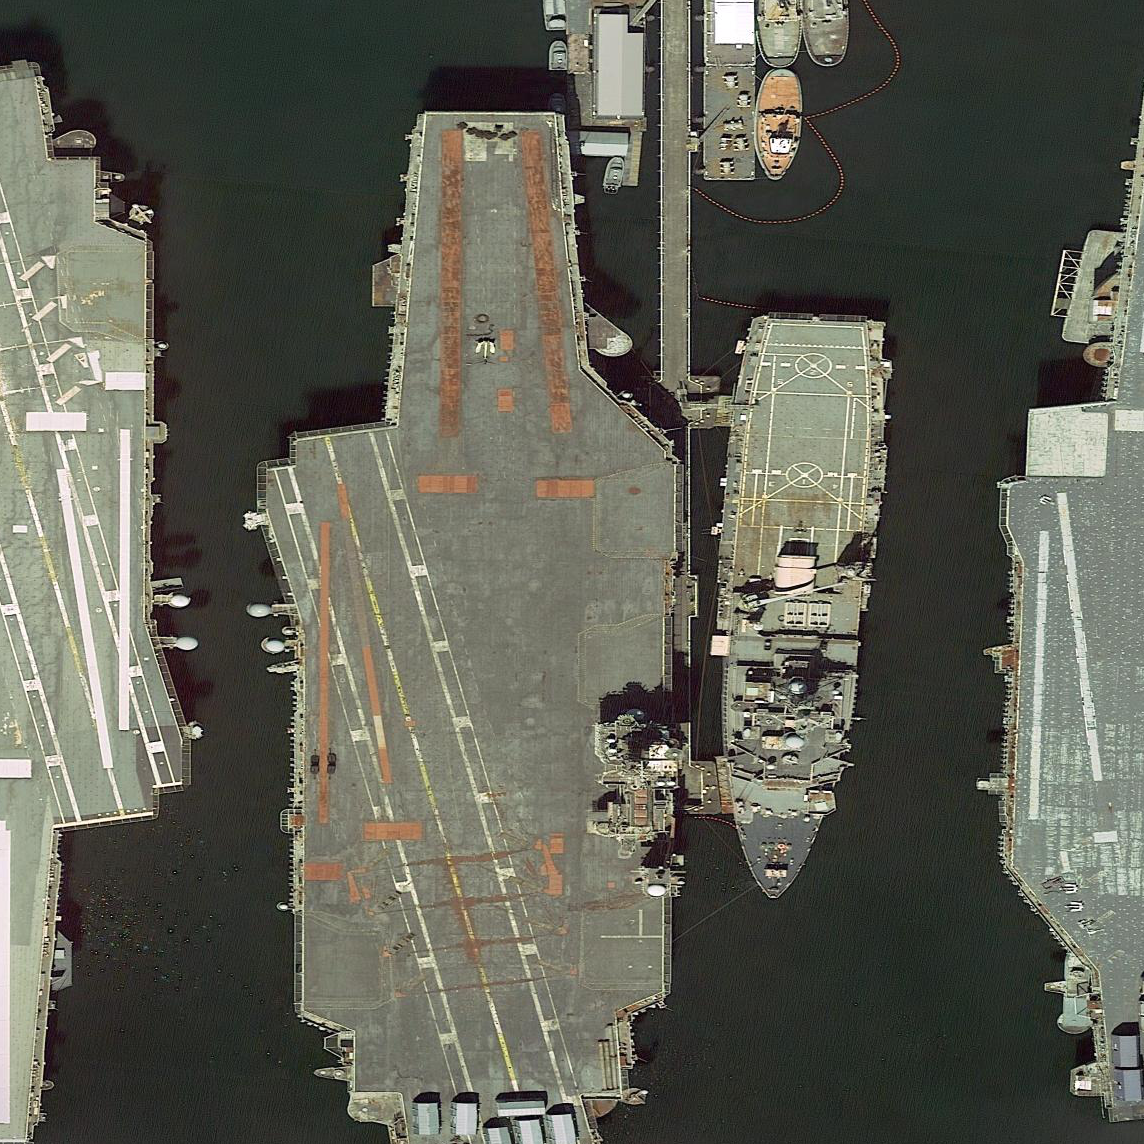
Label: aircraft_carrier